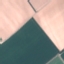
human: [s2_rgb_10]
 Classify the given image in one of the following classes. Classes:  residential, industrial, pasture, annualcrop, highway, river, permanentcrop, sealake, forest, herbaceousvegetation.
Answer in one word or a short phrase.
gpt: AnnualCrop